Question: I currently have a tableview that looks like this

as you can see only the 3rd column is the right width while the first and second column are larger. Is there any way I could make the columns fit the content or explicitly make 1 and second columns smaller. I tried doing 'tableView->resizeColumnsToContents();' but that makes no difference. Any suggestions ?
This is my code
'''
void Test::AddEntry()
{
QImage myimg;//(":/Test/Images/add.png");
QStandardItem* item_avtr = new QStandardItem();
item_avtr->setData( QPixmap::fromImage( myimg ), Qt::DecorationRole ) ;
QStandardItem* item_aonline = new QStandardItem();
item_aonline->setText("hello");
QStandardItem* item_name = new QStandardItem("Name");
QList<QStandardItem*> lst ;
lst.push_back(item_avtr);
lst.push_back(item_aonline);
lst.push_back(item_name);
ModelOptions->appendRow(lst);
}
'''
The model is initiated like this
'''
ModelOptions =new QStandardItemModel();
ui.tableView->setModel(ModelOptions);
QStringList labels;
labels.push_back("col1");
labels.push_back("col2");
labels.push_back("col3");
ModelOptions->setHorizontalHeaderLabels(labels);
ui.tableView->horizontalHeader()->setVisible(false);
ui.tableView->verticalHeader()->setVisible(false);
ui.tableView->setSizePolicy(QSizePolicy::Expanding,QSizePolicy::Expanding);
ui.tableView->resizeColumnsToContents();
ui.tableView->setEditTriggers(QAbstractItemView::NoEditTriggers);
AddEntry();
'''
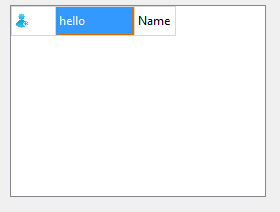
Answer: - 'resizeColumnsToContents()' will only resize the columns once, depending on the data of the table. So you should call it every time you change that data, i.e. at the end of 'AddEntry()'. Data contained in the table but not currently shown in the viewport is respected. - 'resizeColumnsToContents()' takes the width of horizontalHeaders into account, even if they are set invisible. Are they really named 'col1', 'col2' and 'col3' in your code?